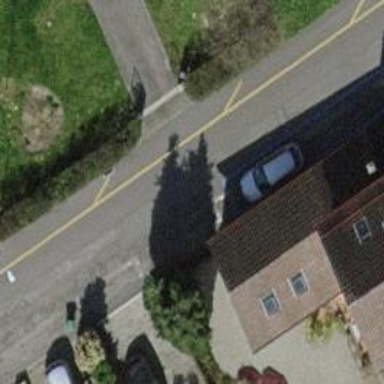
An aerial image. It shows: Residential road with asphalt surface and sidewalk on the left side.